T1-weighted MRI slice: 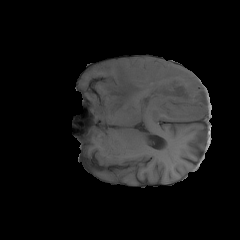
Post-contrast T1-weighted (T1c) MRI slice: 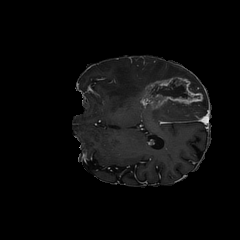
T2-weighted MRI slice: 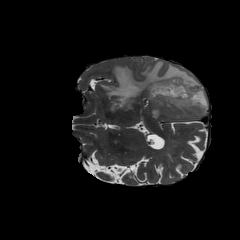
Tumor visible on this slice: yes